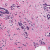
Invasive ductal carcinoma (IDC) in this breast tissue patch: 0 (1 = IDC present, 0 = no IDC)